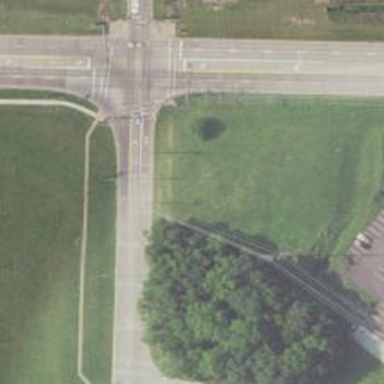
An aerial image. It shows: Road with markings indicating through and right turn.